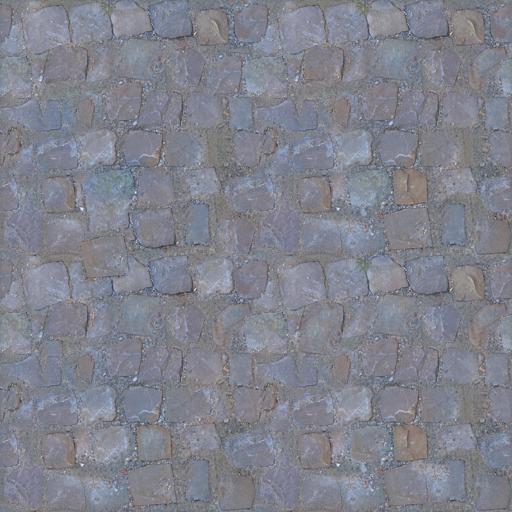
Tags: cobblestone pavement paving stones